Field crop: maize
Growth stage: 2
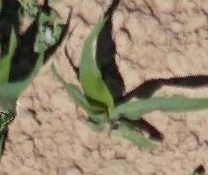
Species: maize